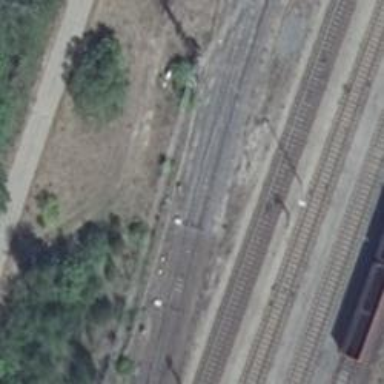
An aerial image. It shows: Railway switch.